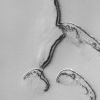
Atmospheric dust classification: not_dusty